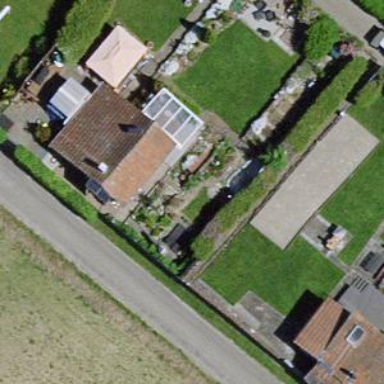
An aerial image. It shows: Bungalow.